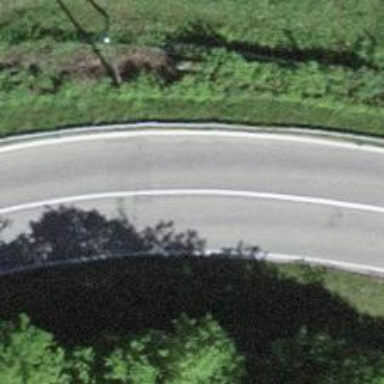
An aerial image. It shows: Primary highway.